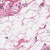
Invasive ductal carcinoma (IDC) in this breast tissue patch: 0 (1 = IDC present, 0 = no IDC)